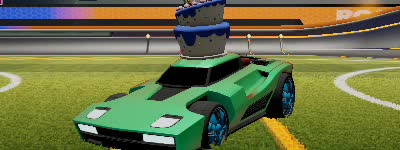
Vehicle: breakout